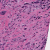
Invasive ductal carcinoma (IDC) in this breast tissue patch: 1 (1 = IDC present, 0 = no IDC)